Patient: sex F, age 56
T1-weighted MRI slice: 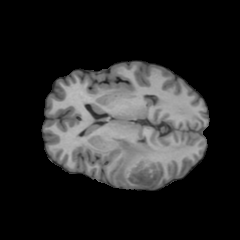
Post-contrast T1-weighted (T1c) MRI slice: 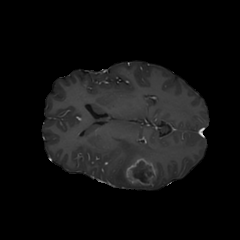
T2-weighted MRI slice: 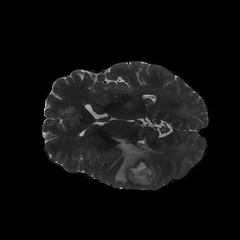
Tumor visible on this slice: yes
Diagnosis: Glioblastoma, IDH-wildtype
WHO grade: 4